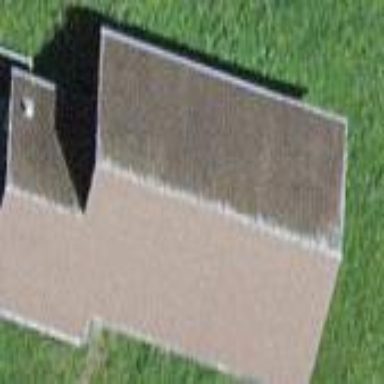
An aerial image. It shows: Stable building.